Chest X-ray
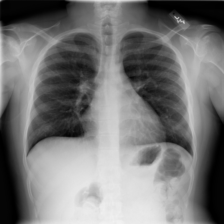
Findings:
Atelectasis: negative
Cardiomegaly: negative
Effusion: negative
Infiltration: negative
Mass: negative
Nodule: negative
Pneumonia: negative
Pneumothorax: negative
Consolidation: negative
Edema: negative
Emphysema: negative
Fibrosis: negative
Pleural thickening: negative
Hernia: negative